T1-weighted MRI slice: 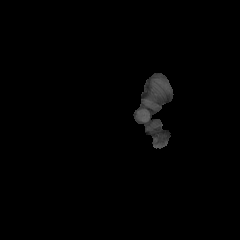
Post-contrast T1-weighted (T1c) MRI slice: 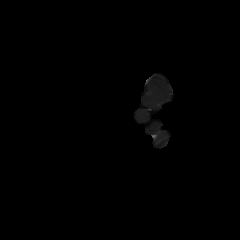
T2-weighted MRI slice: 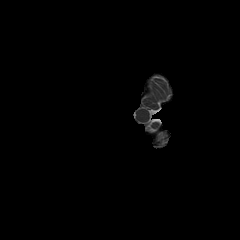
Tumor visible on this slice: no